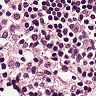
Metastatic tissue present: no